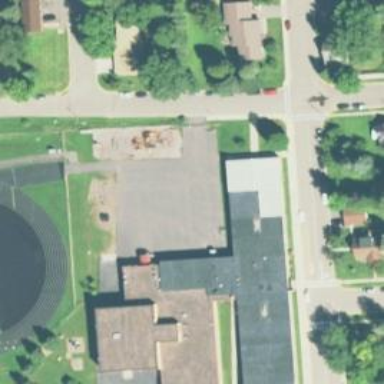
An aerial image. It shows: School.